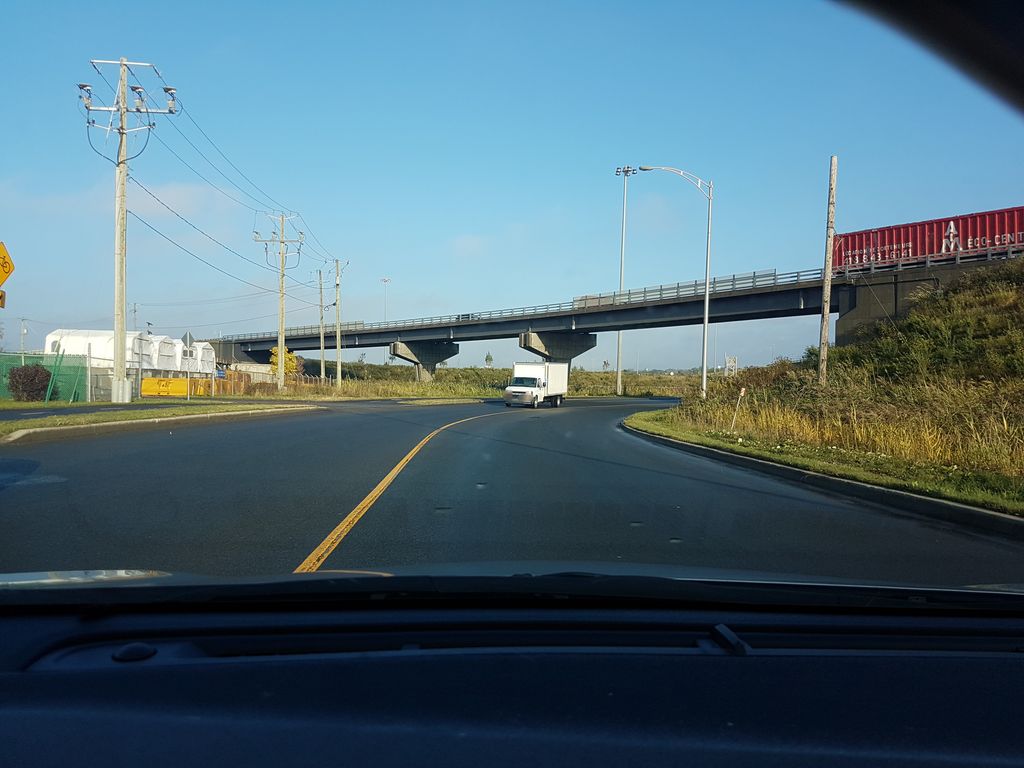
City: quebec_city